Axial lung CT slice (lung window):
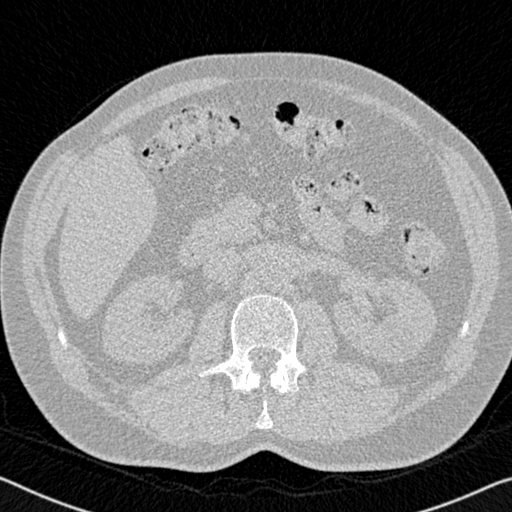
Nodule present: no